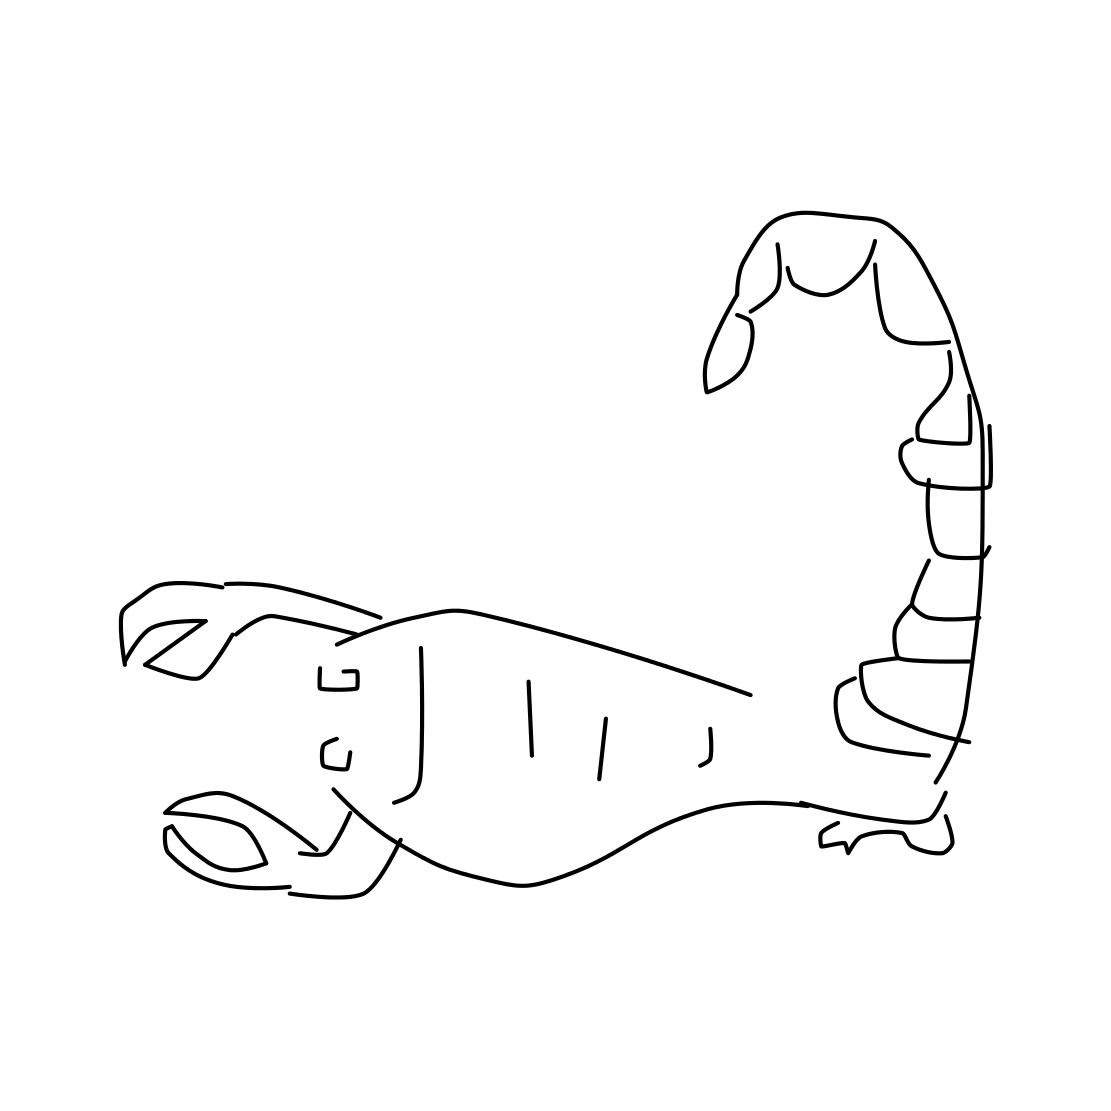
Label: scorpion